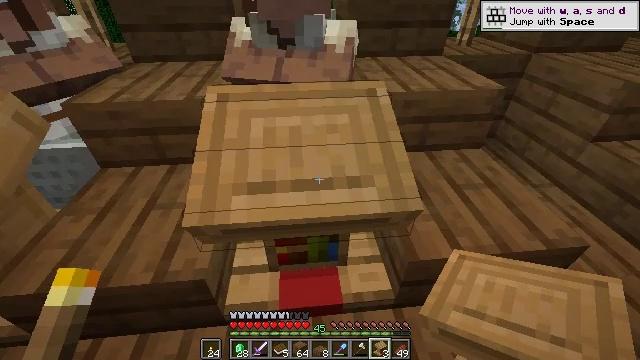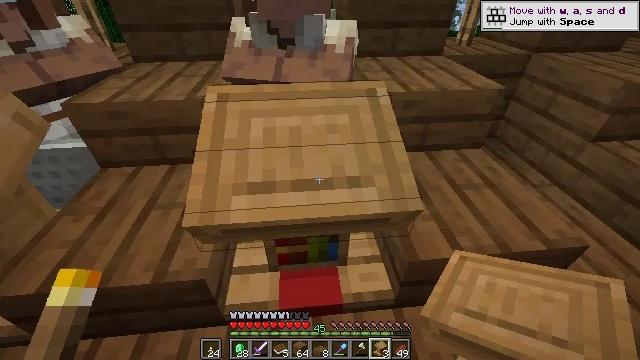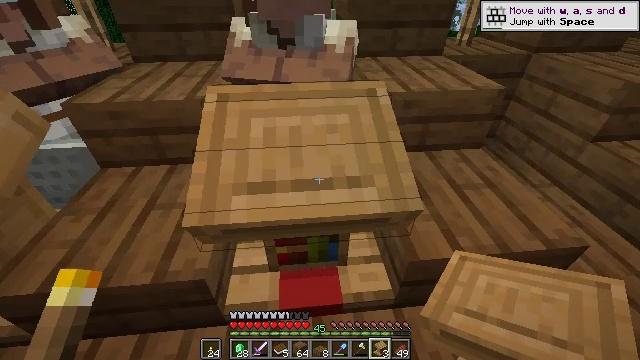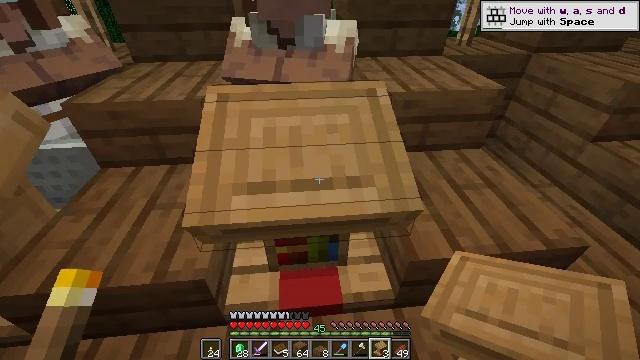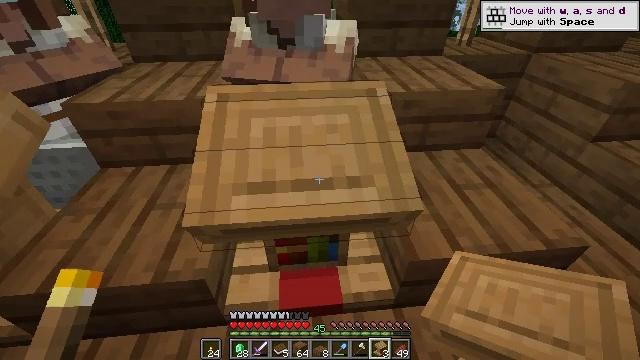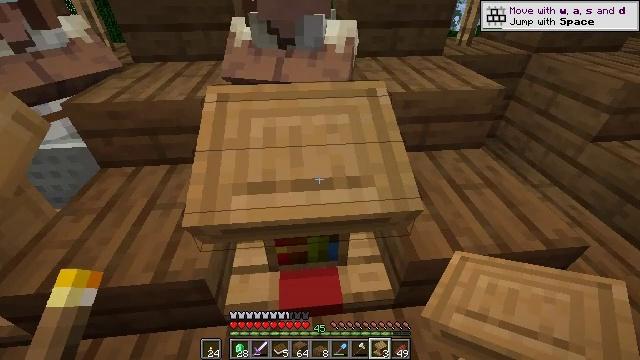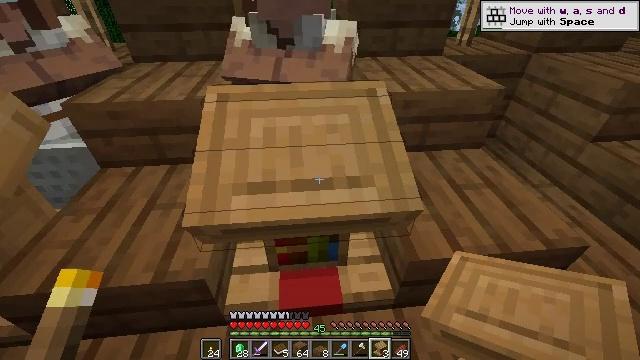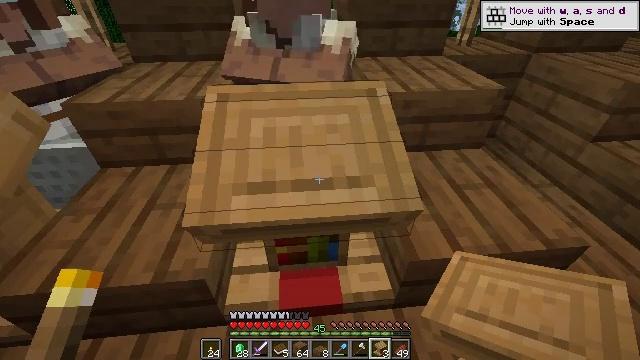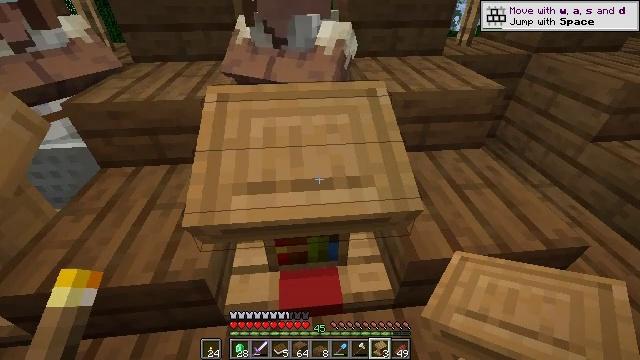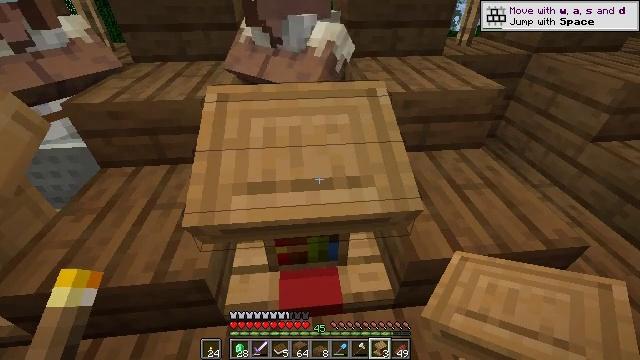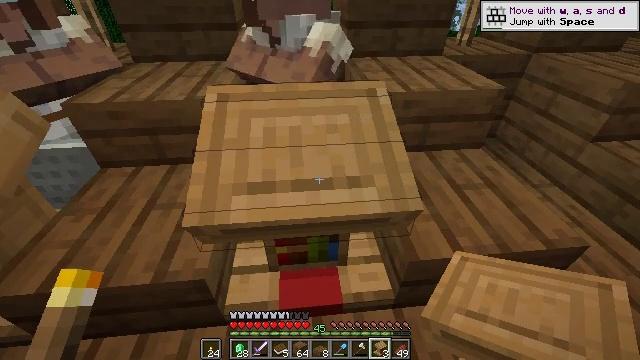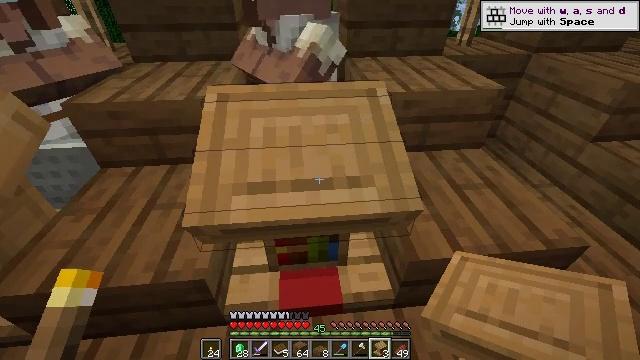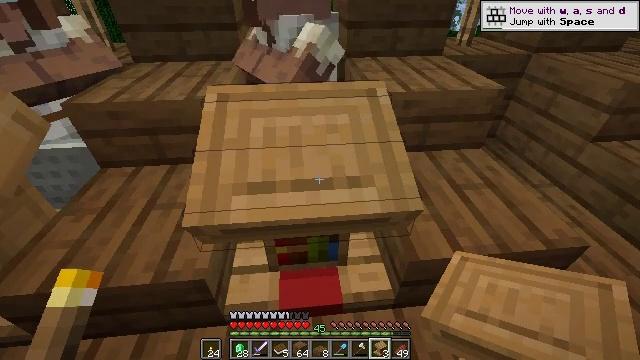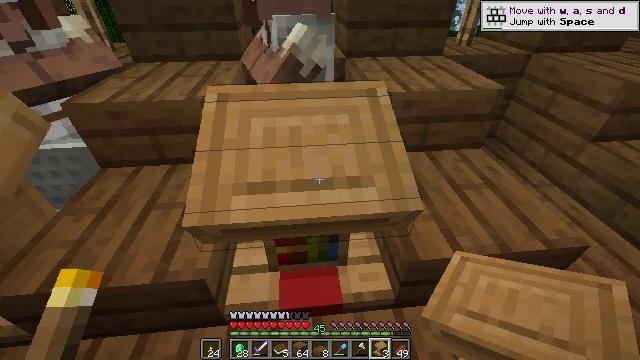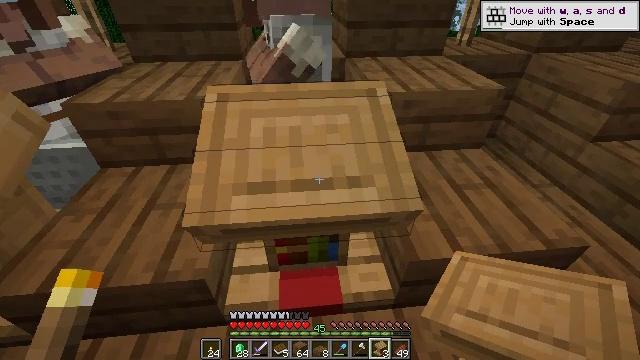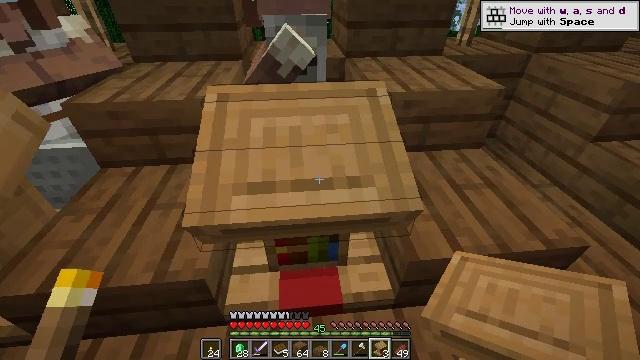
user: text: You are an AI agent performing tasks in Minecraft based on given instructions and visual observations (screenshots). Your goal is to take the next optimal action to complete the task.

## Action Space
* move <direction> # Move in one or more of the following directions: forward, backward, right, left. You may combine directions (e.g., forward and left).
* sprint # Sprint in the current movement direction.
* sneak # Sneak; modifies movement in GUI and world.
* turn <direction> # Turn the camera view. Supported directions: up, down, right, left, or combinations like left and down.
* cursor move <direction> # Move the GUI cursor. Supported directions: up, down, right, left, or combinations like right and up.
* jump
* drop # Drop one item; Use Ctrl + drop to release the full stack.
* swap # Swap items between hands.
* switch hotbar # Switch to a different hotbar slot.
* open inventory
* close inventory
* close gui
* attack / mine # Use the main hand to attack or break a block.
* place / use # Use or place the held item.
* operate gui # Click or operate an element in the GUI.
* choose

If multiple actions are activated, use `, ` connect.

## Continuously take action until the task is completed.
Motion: motion action
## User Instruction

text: Attack the spruce planks to recycle them.
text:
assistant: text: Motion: no_op
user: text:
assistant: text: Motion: no_op
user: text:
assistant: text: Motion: no_op
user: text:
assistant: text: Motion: no_op
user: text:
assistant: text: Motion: no_op
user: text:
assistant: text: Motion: no_op
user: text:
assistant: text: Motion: no_op
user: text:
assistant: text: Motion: no_op
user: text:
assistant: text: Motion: no_op
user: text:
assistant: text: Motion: no_op
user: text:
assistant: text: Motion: no_op
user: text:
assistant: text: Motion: no_op
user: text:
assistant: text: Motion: no_op
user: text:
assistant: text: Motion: no_op
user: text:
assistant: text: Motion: no_op
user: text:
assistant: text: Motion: no_op
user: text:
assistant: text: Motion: no_op
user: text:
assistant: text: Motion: no_op
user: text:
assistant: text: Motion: no_op
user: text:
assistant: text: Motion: no_op
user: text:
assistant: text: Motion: no_op
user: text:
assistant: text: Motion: no_op
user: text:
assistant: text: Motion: no_op
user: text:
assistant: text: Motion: no_op
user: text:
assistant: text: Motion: no_op
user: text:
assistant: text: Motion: no_op
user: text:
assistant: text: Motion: no_op
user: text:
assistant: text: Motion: no_op
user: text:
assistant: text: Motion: no_op
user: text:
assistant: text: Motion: no_op